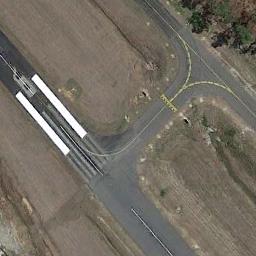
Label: runway